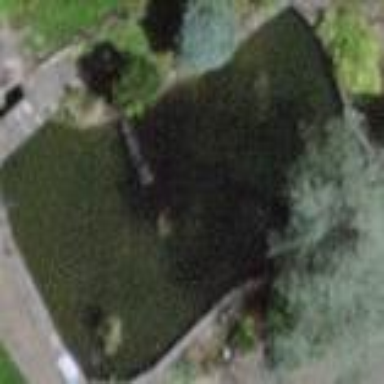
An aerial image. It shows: Swimming pool located in leisure land.